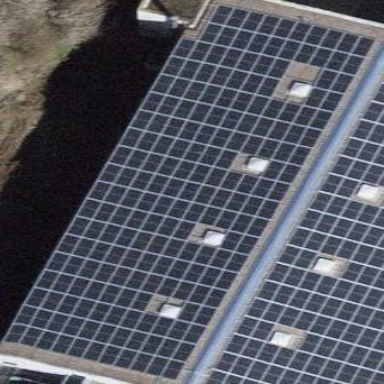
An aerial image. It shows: Solar power generator.